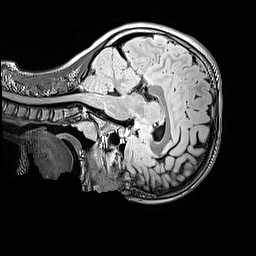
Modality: FLAIR
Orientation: sagittal
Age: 12
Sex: female
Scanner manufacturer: siemens
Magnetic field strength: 3 T
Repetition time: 5 s
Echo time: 0.388 s